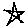
Label: star